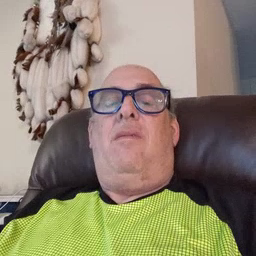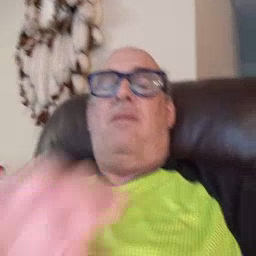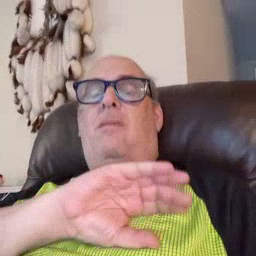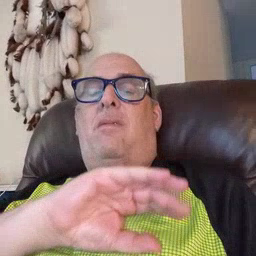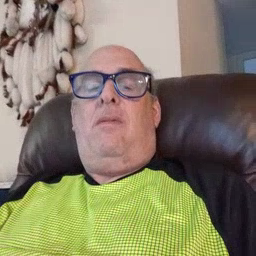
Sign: police